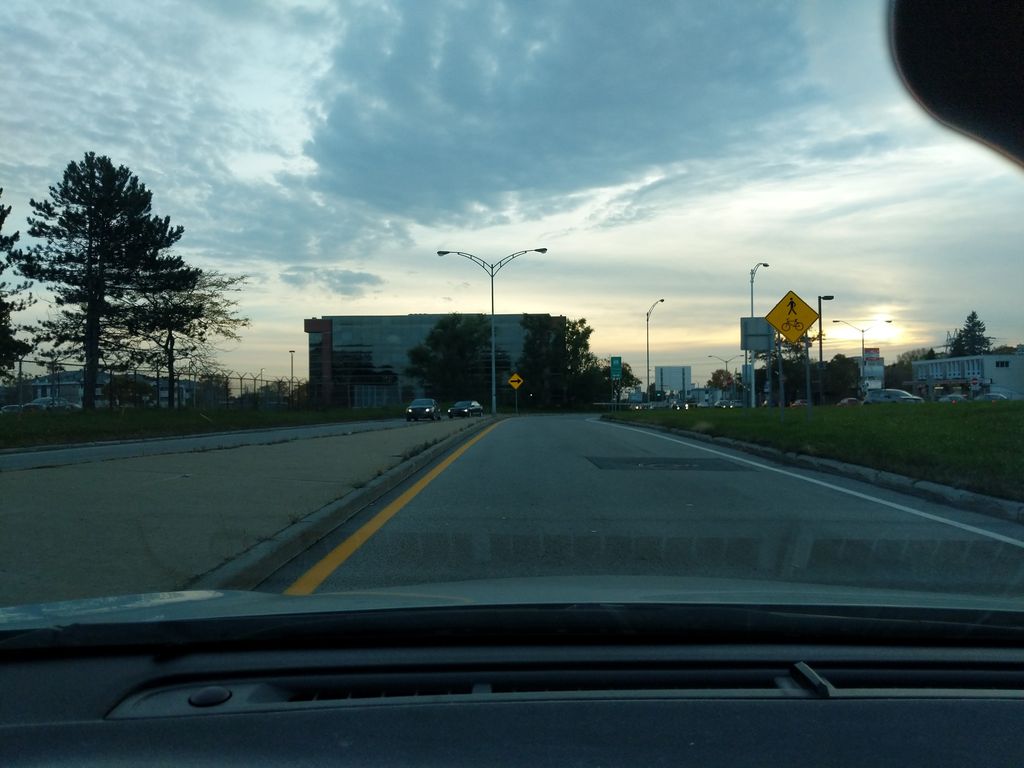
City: quebec_city